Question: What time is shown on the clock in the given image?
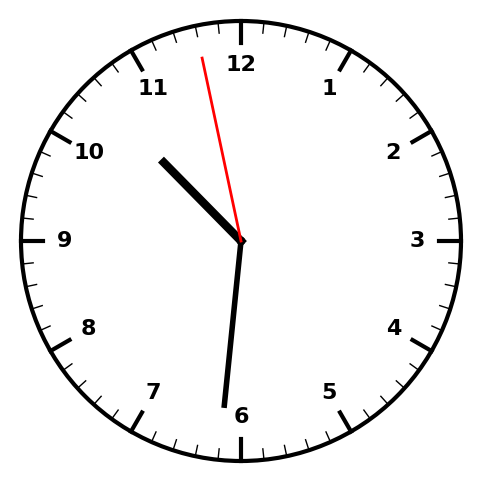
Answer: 10:30:58